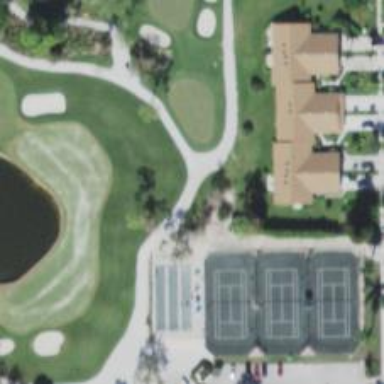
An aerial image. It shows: Path designated for golf carts.